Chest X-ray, AP view. Patient: 24 years old, sex M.
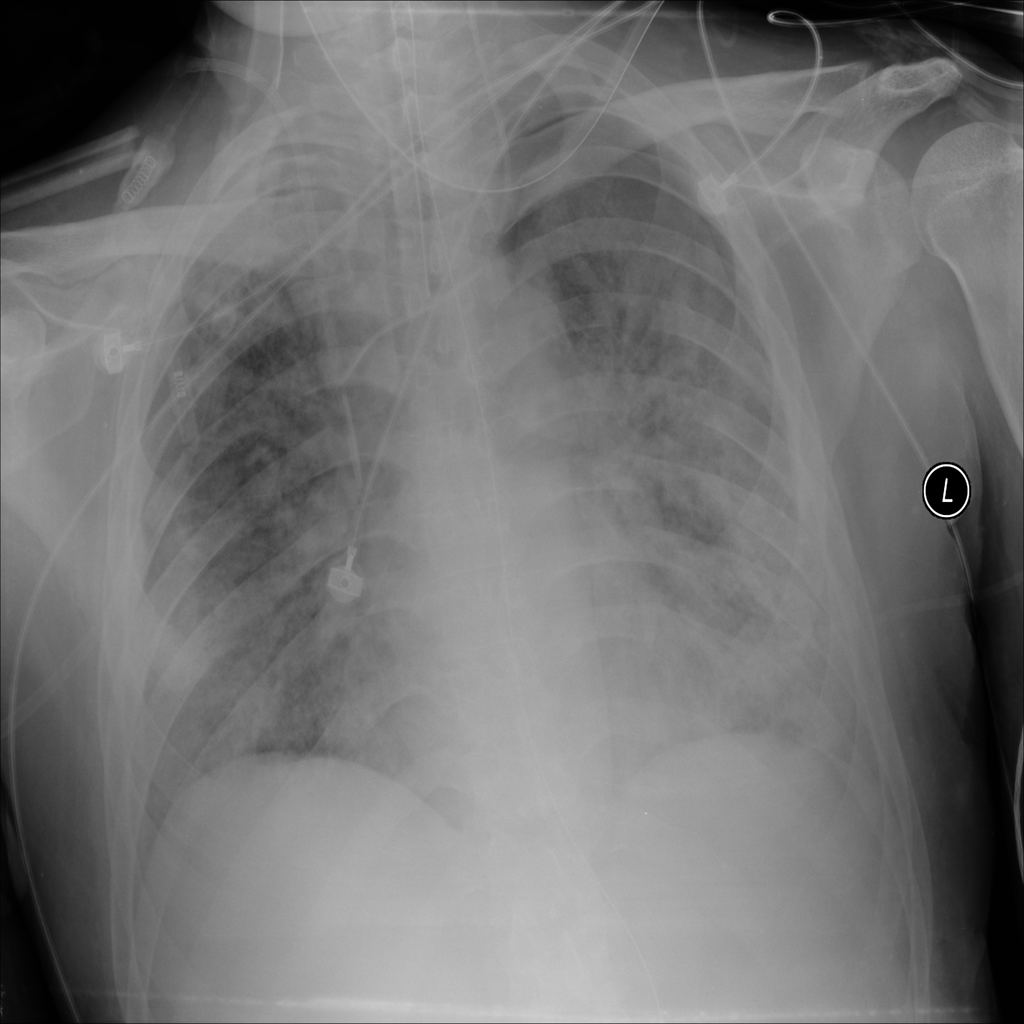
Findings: Pneumothorax